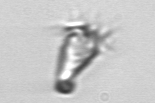
Label: Paratontonia_gracillima